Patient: sex M, age 80
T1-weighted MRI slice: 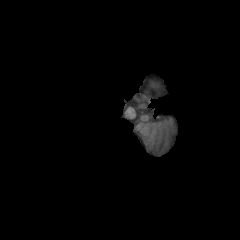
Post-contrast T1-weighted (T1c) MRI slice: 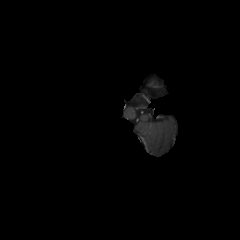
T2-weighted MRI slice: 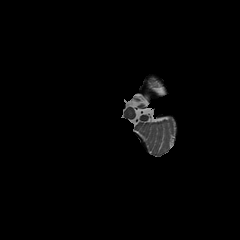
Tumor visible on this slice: no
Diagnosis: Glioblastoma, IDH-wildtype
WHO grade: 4